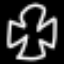
Label: angel